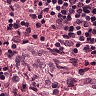
Metastatic tissue present: no